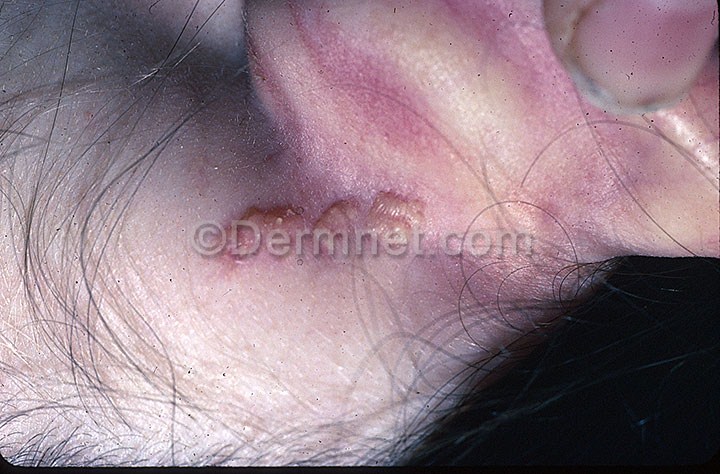
Disease: Seborrheic Keratoses and other Benign Tumors